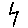
Label: zigzag